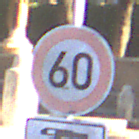
Verkehrszeichen: Geschwindigkeit60
Zusatzzeichen unten: HinweisDurchSinnbild23
Umgebung: Outdoor, Suburban
Tageszeit: MorningAfternoon
Wetter: Clear
Licht: Natural
Jahreszeit: NotSpecified
Kontrast: HighContrast